Aerial crown-view tile of a tropical tree (Barro Colorado Island, Panama), acquired 20250915:
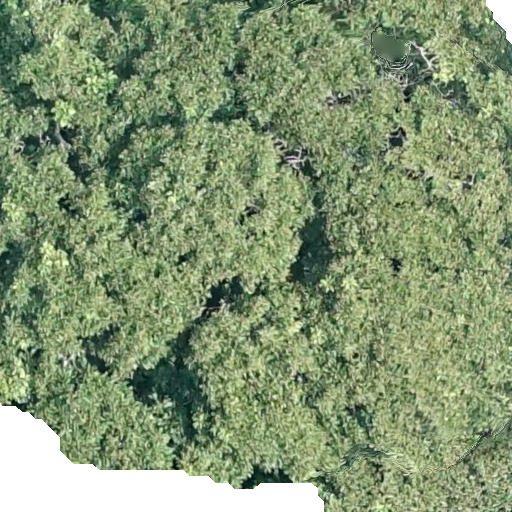
Species: Dipteryx oleifera
GBIF accepted scientific name: Dipteryx oleifera
Crown area: 581.124 m²